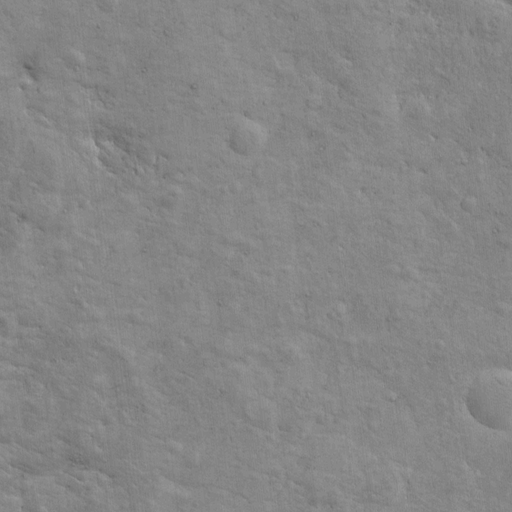
Classes present: Background